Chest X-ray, PA view. Patient: 45 years old, sex M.
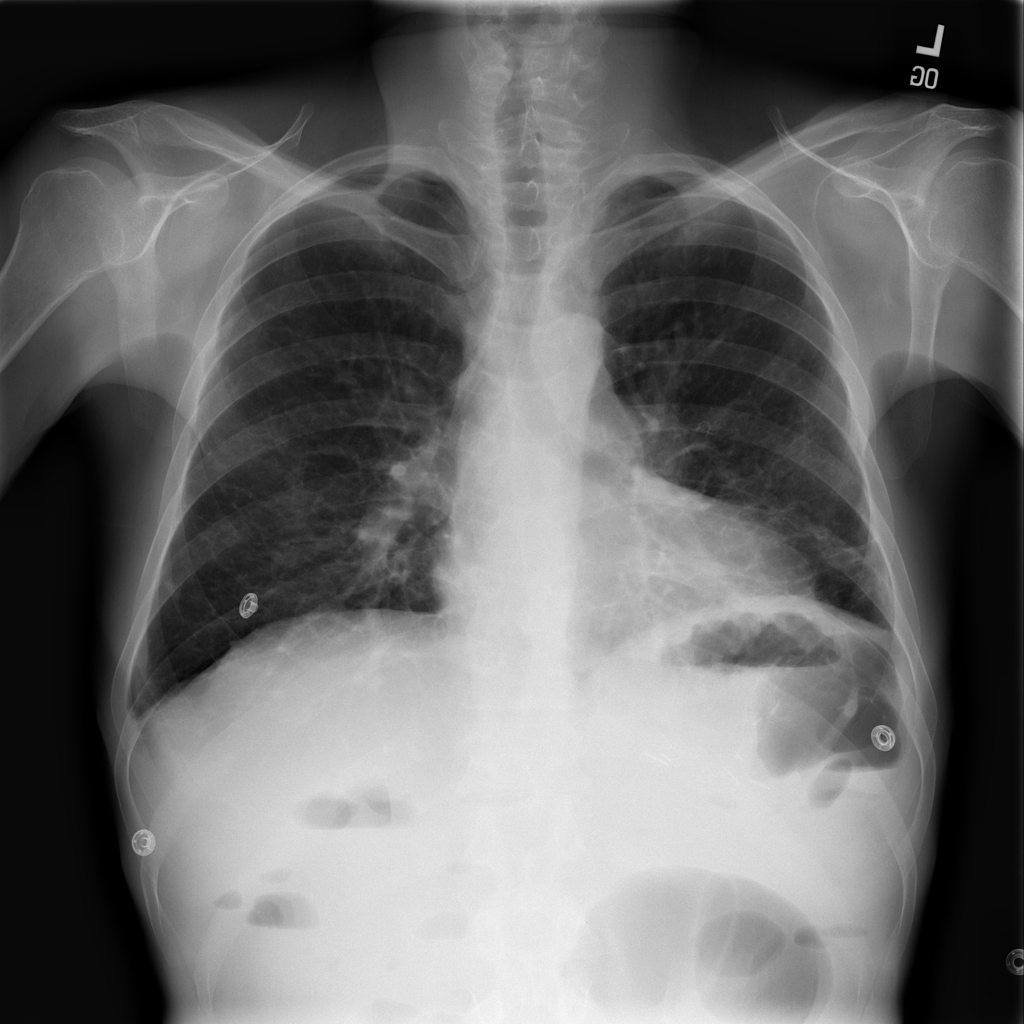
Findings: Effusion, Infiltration